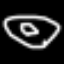
Label: donut